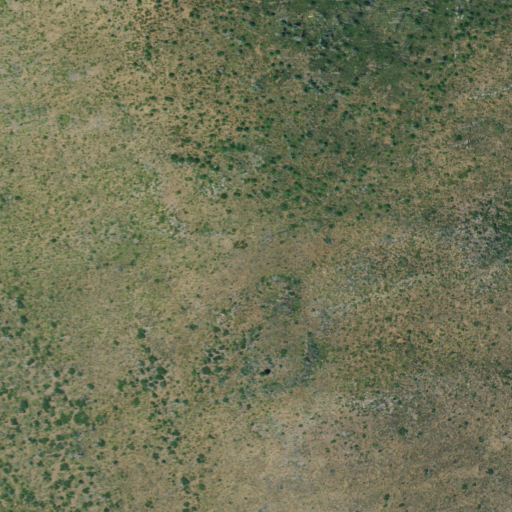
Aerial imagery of mountain in California named Opdyke Hill containing shrub, grassland, and evergreen forest